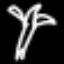
Label: palm tree